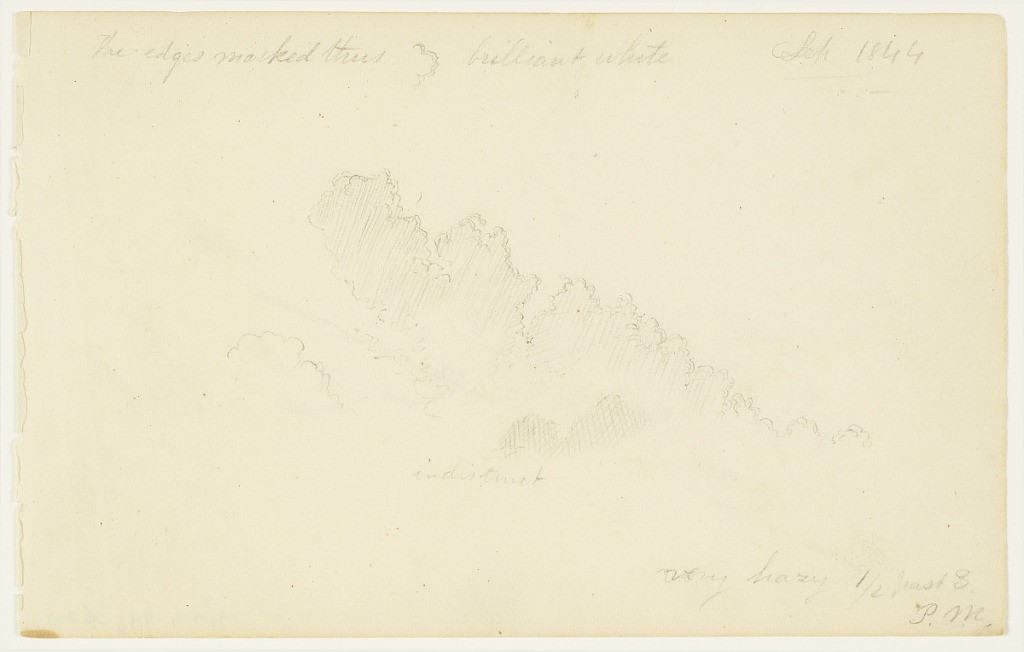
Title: Backlit Clouds
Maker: Frederic Edwin Church, American, 1826–1900
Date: September 1844
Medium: Graphite on white wove paper; verso: graphite
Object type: drawing
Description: Atmosphere sketch of a backlit cumulus cloud with silver lining, likely in or near Catskill, New York. Shaded, the cloud is characterized by its billowing, rounded forms that descend from left to right.

Verso: Unfinished figure sketch of an individual's nude backside. Only their back and buttocks are shown.